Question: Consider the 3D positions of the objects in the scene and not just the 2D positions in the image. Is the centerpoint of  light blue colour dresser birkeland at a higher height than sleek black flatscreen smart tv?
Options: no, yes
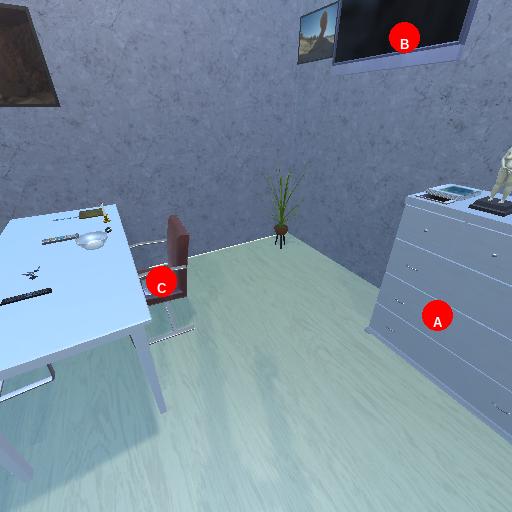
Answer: no